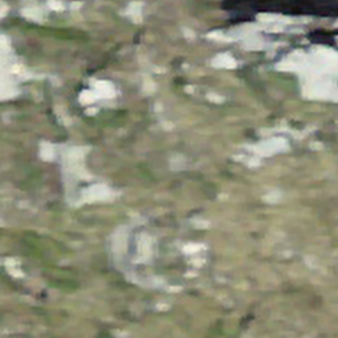
Label: other